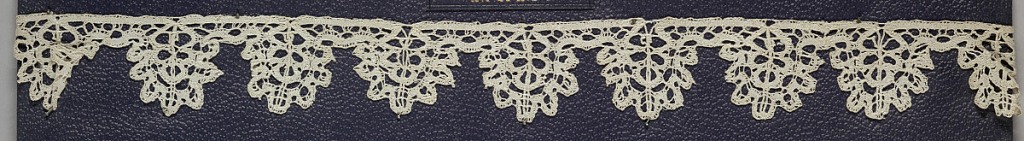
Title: Border
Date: mid-18th century
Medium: Technique: bobbin lace
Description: Bobbin lace edge, floral tab edge; mid-18th century Flemish